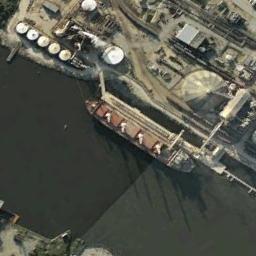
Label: ship